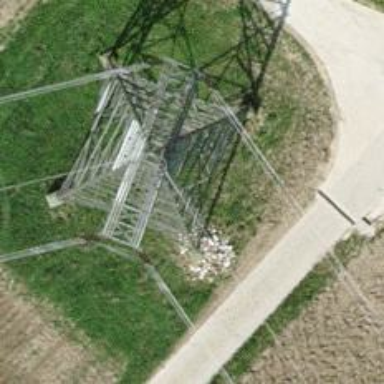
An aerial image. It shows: Power line with three cables.